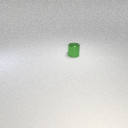
small green metal cylinder